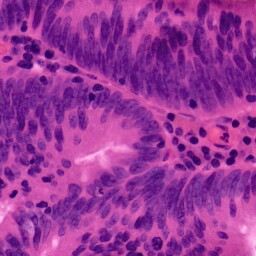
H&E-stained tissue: Colon